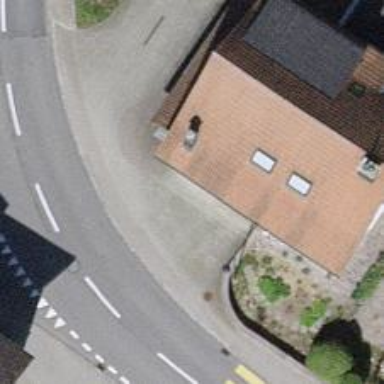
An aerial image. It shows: Post box is visible.